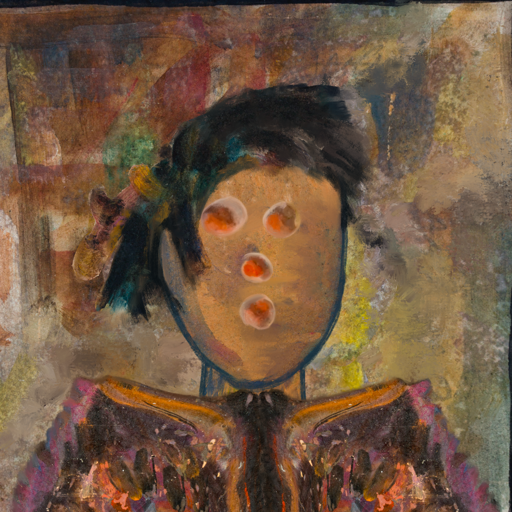
Background: Mosgoul, Head And Neck Front: In_The_Sun, Face Front: Rupkatha, Bust: Gypsy_Queen, Hair Front: Pipe, Head Accessory: Blank, Second Necklace: Blank, Necklace: Blank, Baby: Blank